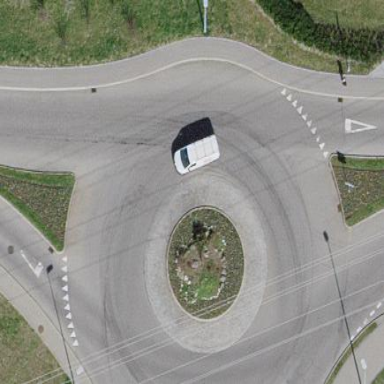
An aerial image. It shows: Kerb barrier with traffic calming island.